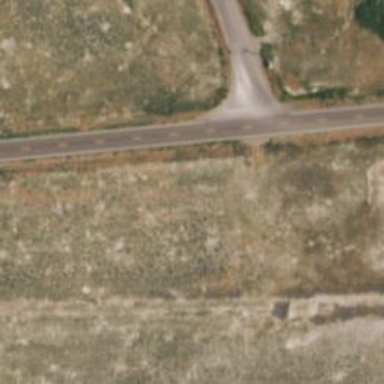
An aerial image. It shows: Track road.